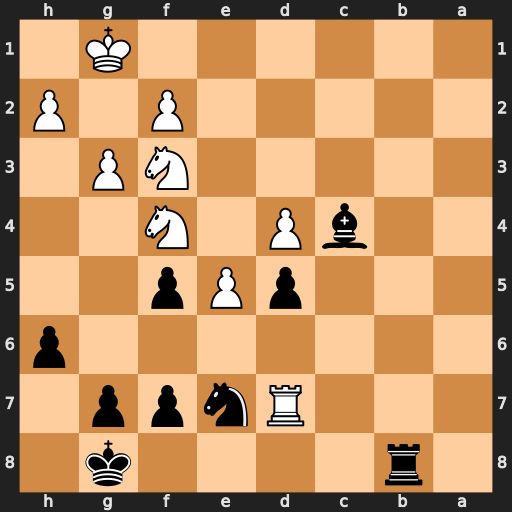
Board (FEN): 1r4k1/3Rnpp1/7p/3pPp2/2bP1N2/5NP1/5P1P/6K1
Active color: b
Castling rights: -
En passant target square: -
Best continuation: Rb1+ Kg2 Bf1+